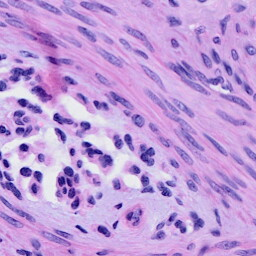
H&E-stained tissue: Cervix